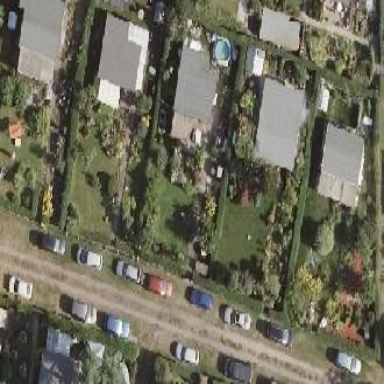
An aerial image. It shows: Plot in the allotments.